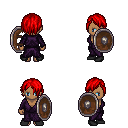
a pixel art fantasy rpg character, female body template, human, dark skin, purple robe, magenta pants, red bangs hairstyle, black shoes, shield, four views (front, back, left, right), 2x2 character sprite sheet, small pixel art, hard edges, no anti-aliasing